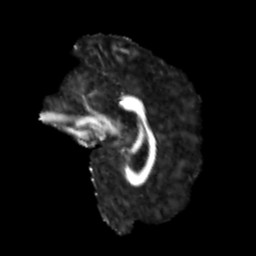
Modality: FA
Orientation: sagittal
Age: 35
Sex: male
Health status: healthy
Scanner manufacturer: siemens
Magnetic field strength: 3 T
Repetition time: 3.6 s
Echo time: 0.092 s